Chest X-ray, AP view. Patient: 33 years old, sex F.
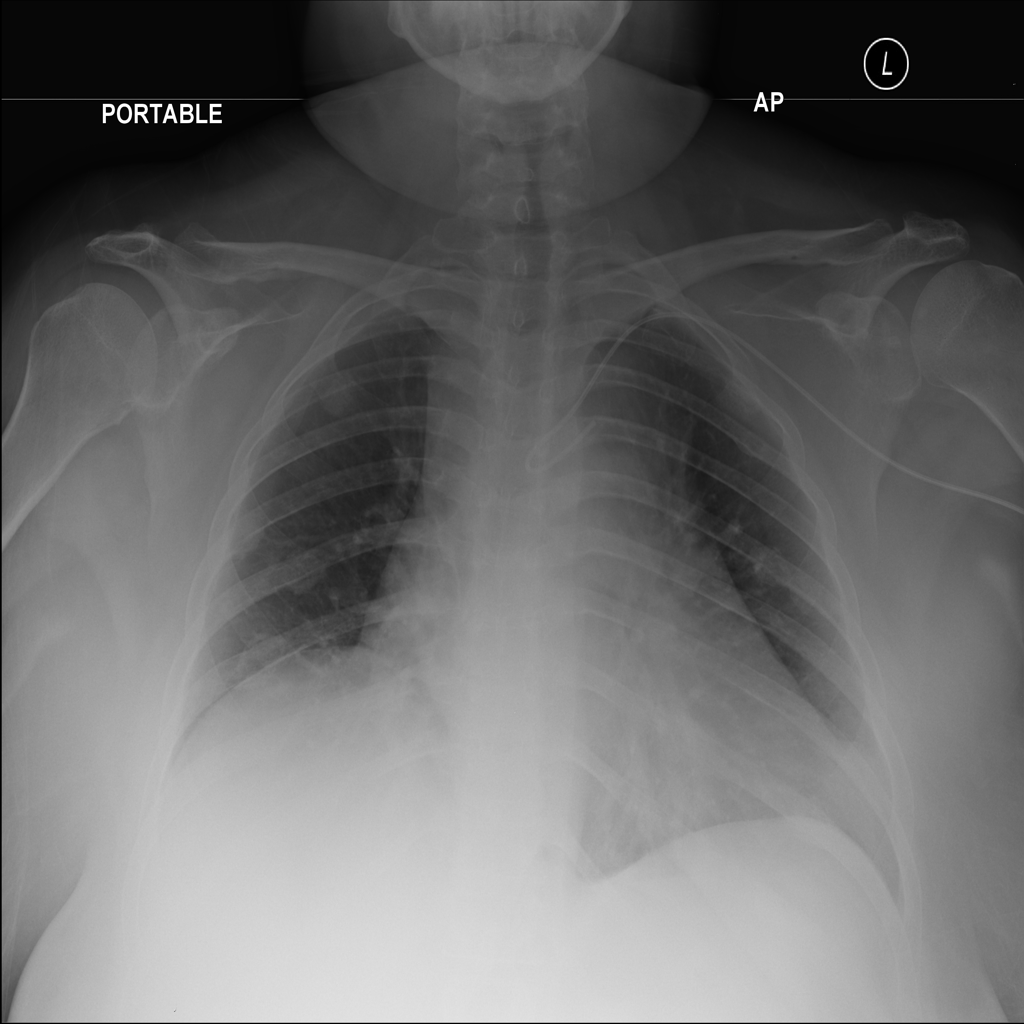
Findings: Nodule